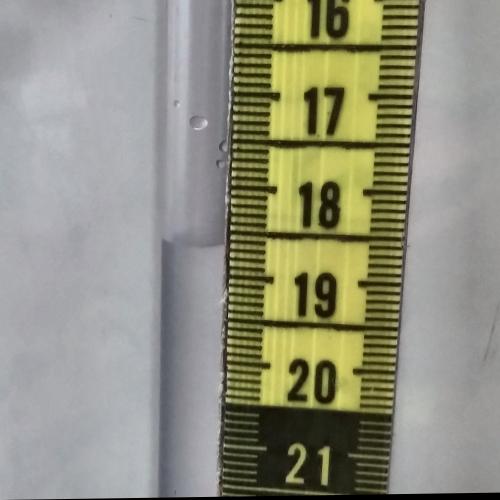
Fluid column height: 18.6 cm